Question: I have a simple list with list items that don't have any special classes.
'''
<ul>
<li>item</li>
<li>item</li>
<li>item</li>
<li>item</li>
<li>item</li>
<li>item</li>
etc..
</ul>
'''
It looks like this on the front end:

I want to be able to target the last 'li' in each row (the ones highlighted in green). However, I am not sure how since these 'li''s don't have any classes and depending on the user's screen, it can be a different 'li' that ends up last in a row. Is there a way to target the last 'li' in a row?
I think there was some confusion. All of the 'li' items are in ONE 'ul'.
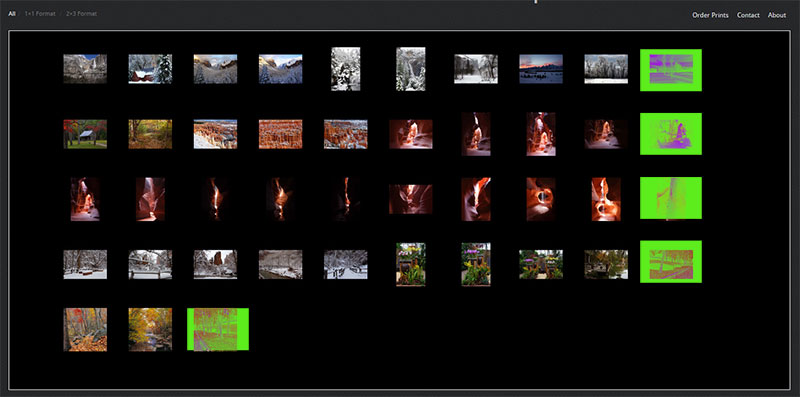
Answer: '''
function calculateLIsInRow() {
var lisInRow = 0;
$('ul li').each(function() {
$(this).removeClass("back");
if($(this).prev().length > 0) {
if($(this).position().top != $(this).prev().position().top) {
$(this).prev().addClass("back");
// return false;
}
lisInRow++;
} else {
lisInRow++;
}
if($(this).next().length > 0) {
}
else {
$(this).addClass("back");
}
});
}
calculateLIsInRow();
$(window).resize(calculateLIsInRow);
'''
<URL>
I think i have found the answer .. Please check by resizing the window..